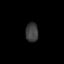
Tissue: skin
Cell type: Epithelial cells
Senescence score: 0.2541
Nuclear area (px): 245
Mean DAPI intensity: 59.486